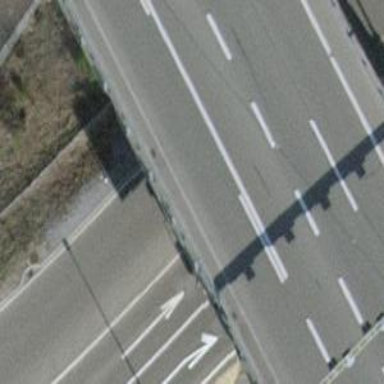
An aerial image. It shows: Road with traffic signals.